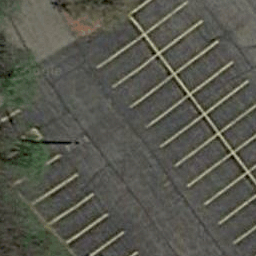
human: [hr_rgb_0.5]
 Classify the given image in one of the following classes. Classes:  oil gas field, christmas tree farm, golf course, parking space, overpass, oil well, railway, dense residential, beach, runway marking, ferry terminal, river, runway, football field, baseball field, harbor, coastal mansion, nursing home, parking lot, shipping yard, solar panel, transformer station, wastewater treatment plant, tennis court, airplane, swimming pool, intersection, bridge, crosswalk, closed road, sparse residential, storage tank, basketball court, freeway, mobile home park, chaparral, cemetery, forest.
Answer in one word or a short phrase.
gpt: parking space